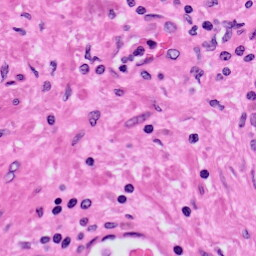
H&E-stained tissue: Prostate